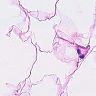
Metastatic tissue present: no